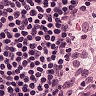
Metastatic tissue present: no